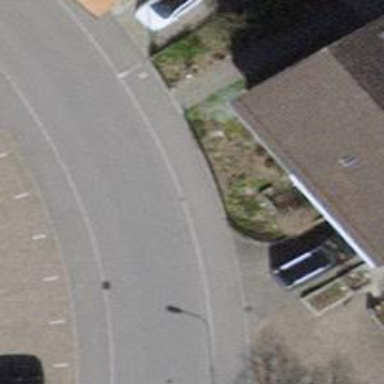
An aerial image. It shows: Smoothly paved residential road.